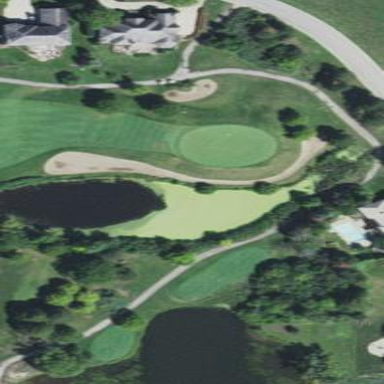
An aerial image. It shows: Water hazard in golf course. The hazard is natural water feature.